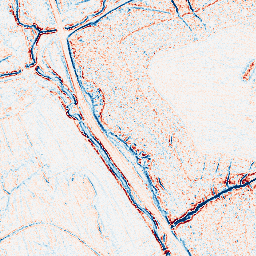
Category: edge_preserving
Decomposition family: bilateral
Decomposition parameters: d: 5
sigma_color: 50
sigma_space: 25
Upsampling method: sinc_hamming
Upsampling parameters: scale: 2
kernel_size: 4
Upsampling scale: 2